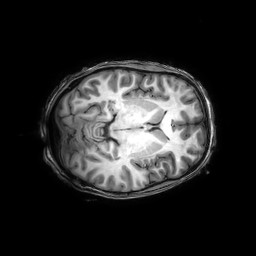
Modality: T1w
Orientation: axial
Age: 20
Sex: female
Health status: ill